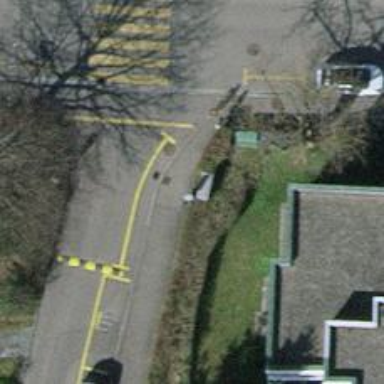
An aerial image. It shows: Power utility street cabinet.